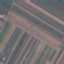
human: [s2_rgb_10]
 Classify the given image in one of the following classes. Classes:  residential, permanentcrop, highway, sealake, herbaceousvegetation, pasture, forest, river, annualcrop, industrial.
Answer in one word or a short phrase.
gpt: AnnualCrop